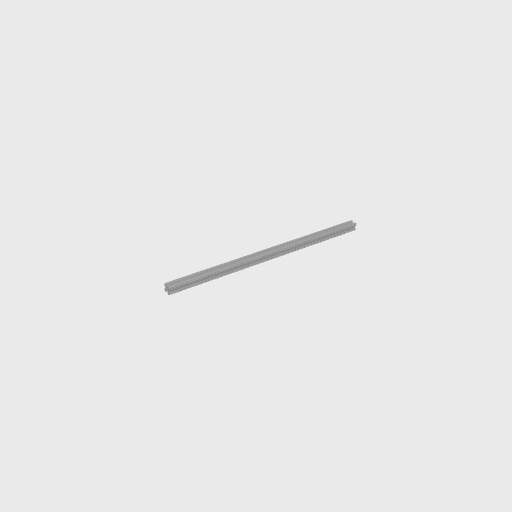
Part: OpenGoRAIL624